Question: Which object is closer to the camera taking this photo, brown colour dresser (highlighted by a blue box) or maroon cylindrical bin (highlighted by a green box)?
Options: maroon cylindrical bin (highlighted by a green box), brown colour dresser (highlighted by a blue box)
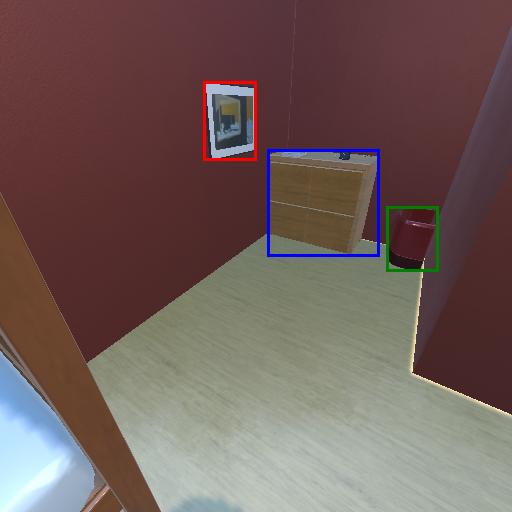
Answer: maroon cylindrical bin (highlighted by a green box)